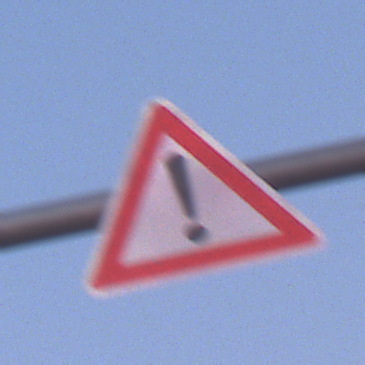
Verkehrszeichen: Gefahrenstelle
Umgebung: Outdoor, Nature
Tageszeit: SunriseSunset
Wetter: Clear
Licht: Natural
Jahreszeit: NotSpecified
Kontrast: LowContrast